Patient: sex M, age 48
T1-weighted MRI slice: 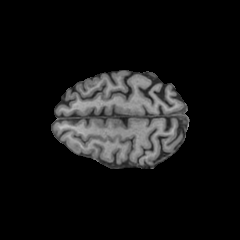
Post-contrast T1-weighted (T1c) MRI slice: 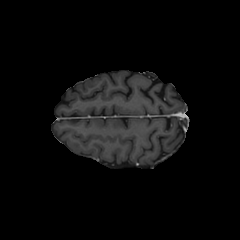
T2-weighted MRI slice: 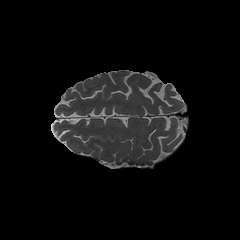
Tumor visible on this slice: no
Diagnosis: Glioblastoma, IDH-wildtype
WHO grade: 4